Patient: sex M, age 72
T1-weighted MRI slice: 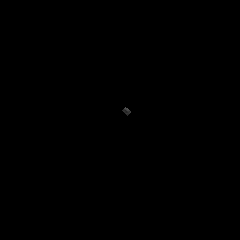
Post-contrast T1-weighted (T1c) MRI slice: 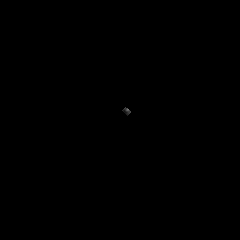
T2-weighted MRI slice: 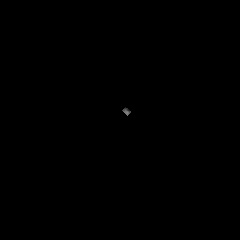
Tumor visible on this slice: no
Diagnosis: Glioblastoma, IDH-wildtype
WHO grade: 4